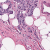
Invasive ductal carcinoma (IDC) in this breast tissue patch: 1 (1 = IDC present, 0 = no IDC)